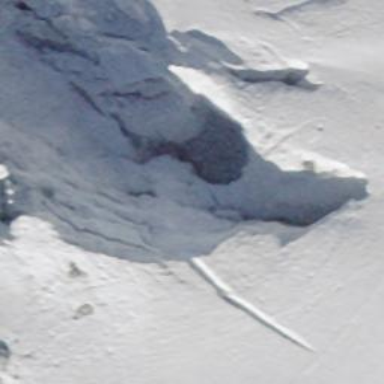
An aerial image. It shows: Crevasse in the natural environment.